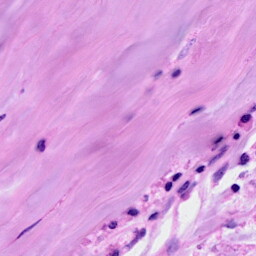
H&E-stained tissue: Breast